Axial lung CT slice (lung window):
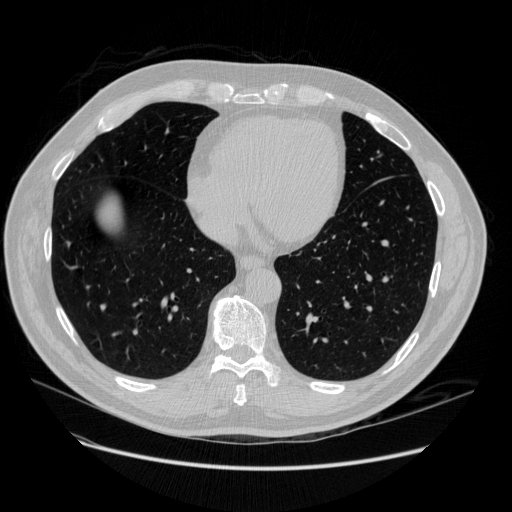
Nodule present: no